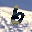
Label: 6